Field crop: maize
Growth stage: 2
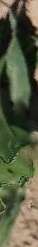
Species: maize